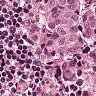
Metastatic tissue present: yes